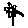
Label: flower